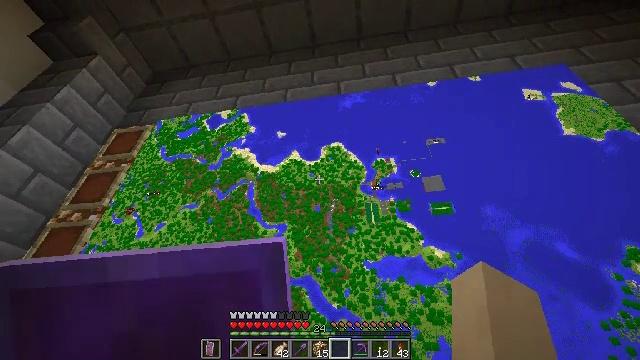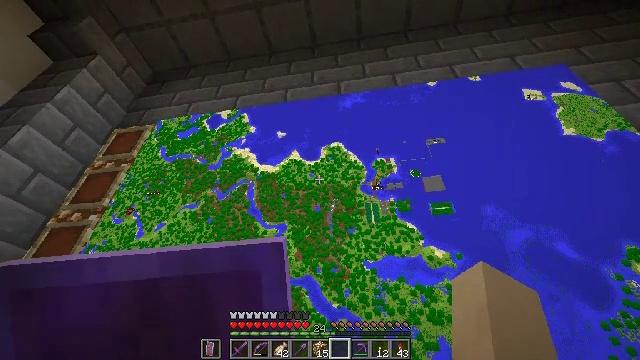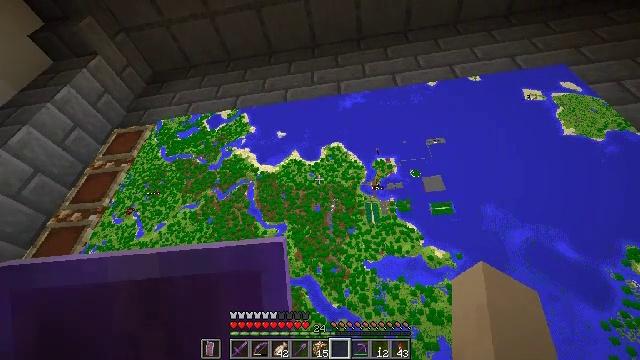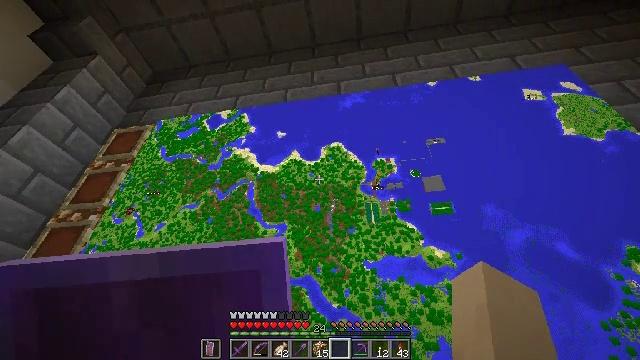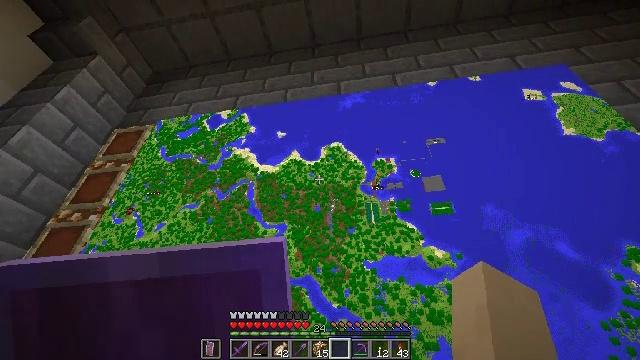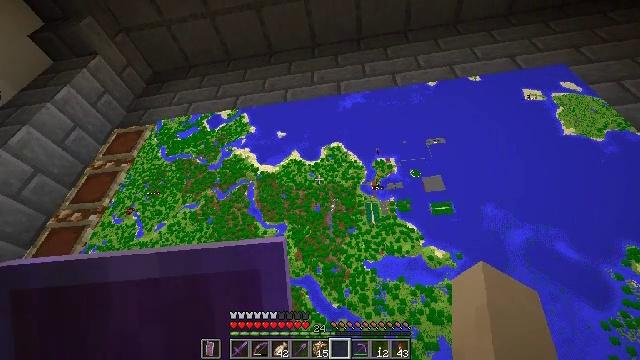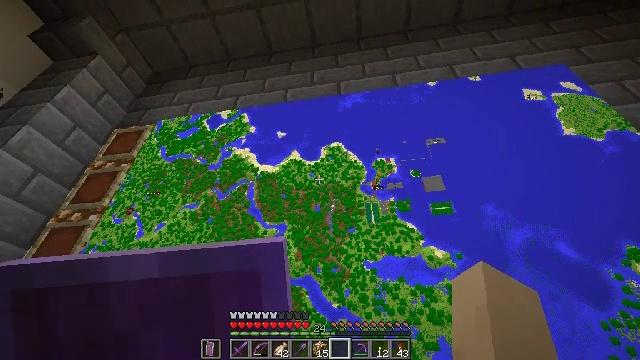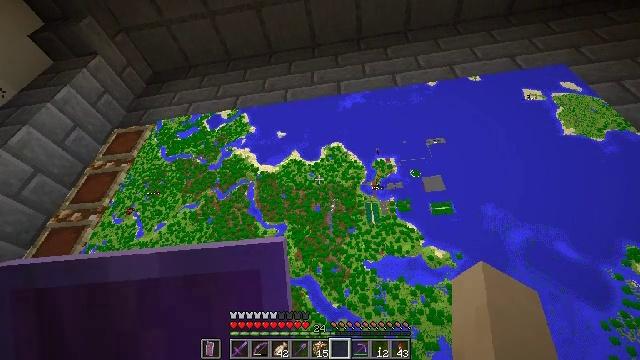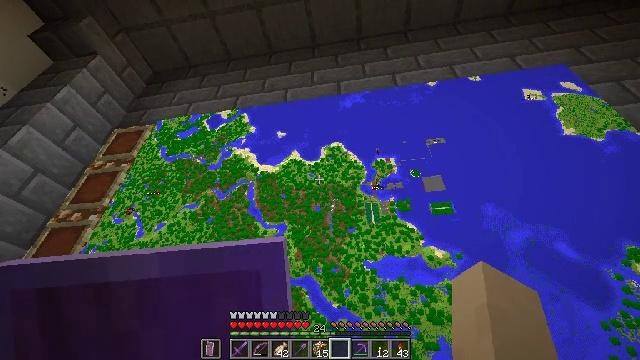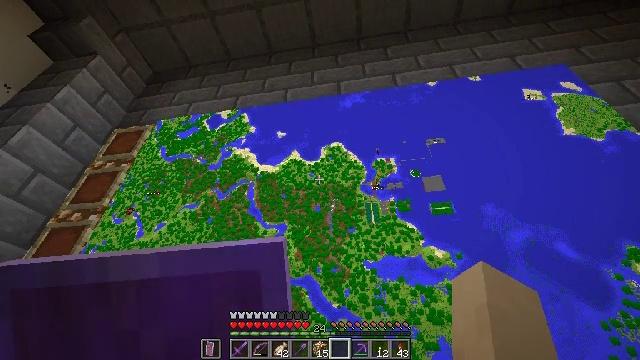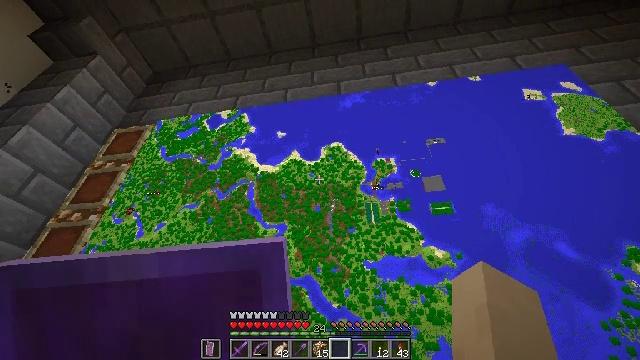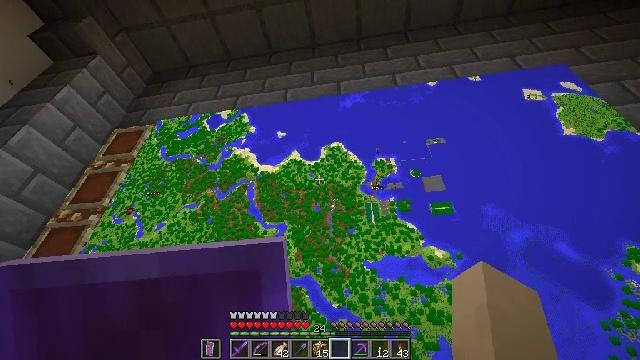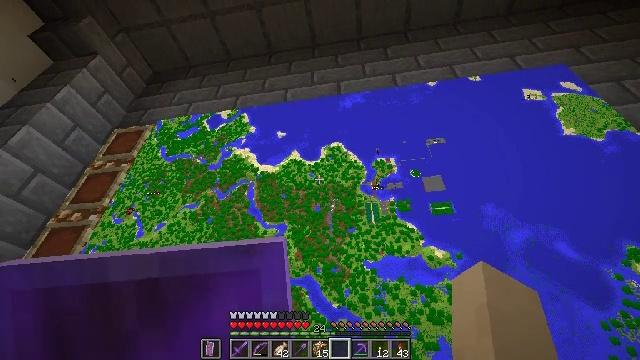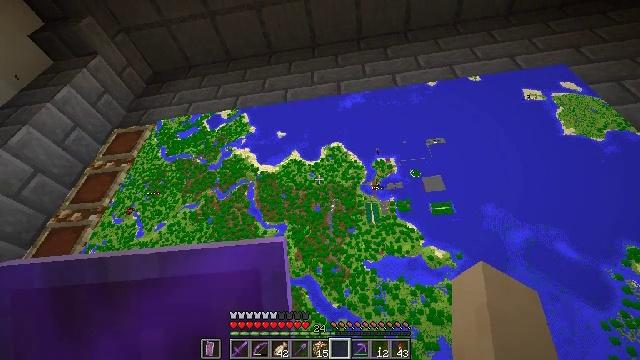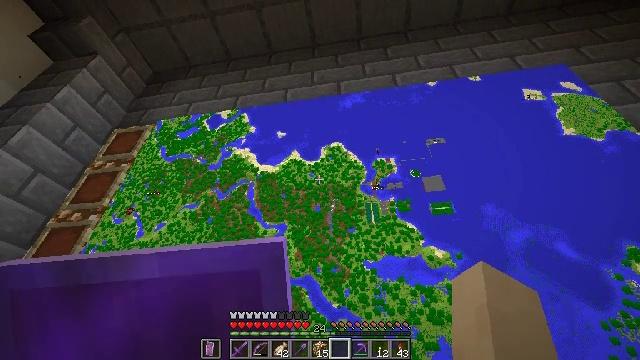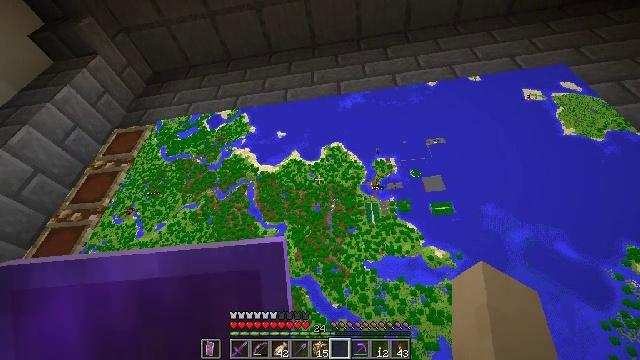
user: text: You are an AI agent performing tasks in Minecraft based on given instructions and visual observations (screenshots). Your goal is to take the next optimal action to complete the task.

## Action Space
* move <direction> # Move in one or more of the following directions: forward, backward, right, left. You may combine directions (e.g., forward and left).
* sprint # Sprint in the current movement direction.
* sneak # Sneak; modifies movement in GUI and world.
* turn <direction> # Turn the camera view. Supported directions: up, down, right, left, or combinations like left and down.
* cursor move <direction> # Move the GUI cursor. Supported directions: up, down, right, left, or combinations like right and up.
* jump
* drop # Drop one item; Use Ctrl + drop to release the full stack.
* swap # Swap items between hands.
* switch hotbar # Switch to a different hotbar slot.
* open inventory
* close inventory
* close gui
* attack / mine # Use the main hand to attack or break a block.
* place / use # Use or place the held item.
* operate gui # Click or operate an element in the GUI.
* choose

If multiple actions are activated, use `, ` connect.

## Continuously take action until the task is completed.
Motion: motion action
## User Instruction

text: Use the furnace to smelt stone into smooth stone.
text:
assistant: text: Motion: no_op
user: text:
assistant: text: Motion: no_op
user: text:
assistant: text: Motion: no_op
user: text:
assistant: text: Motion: no_op
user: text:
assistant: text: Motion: no_op
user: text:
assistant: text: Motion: no_op
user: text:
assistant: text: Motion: no_op
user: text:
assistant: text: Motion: no_op
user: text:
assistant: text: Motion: no_op
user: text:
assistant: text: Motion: no_op
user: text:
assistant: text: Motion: no_op
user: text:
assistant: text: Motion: no_op
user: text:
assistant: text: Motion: no_op
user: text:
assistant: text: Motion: no_op
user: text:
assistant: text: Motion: no_op
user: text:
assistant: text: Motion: no_op
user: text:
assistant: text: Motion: no_op
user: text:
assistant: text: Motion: no_op
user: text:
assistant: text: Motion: no_op
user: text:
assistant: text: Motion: no_op
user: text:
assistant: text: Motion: no_op
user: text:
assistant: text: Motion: no_op
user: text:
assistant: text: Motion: no_op
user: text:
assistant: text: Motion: no_op
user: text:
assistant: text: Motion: no_op
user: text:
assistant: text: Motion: no_op
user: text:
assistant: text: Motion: no_op
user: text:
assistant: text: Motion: no_op
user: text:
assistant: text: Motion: no_op
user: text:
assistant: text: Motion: no_op